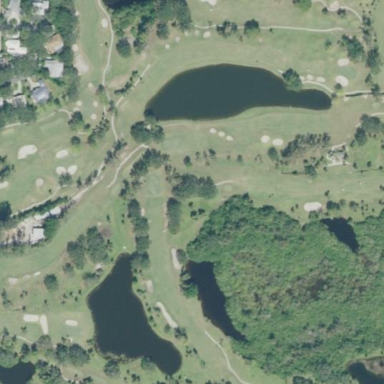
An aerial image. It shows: Golf course surrounded by greenery.